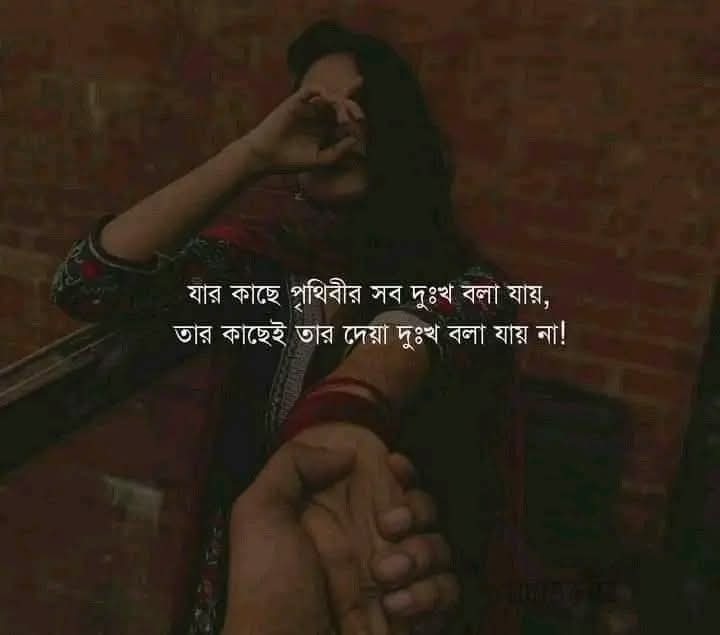
Text: যার কাছে পৃথিবীর সব দুঃখ বলা যায়, তার কাছেই তার দেয়া দুঃখ বলা যায় না!
Label: Non Hate